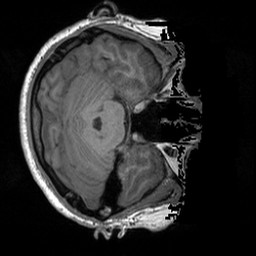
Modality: T1w
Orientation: axial
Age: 24
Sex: male
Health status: healthy
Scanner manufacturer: siemens
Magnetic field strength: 3 T
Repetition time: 1.9 s
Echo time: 0.00252 s